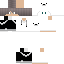
A female human skin with dark skin, wearing brown long hair dressed in a blue hoodie and black shorts, featuring a closed mouth.